Question: I would like to use a 'checkbox' to show if a service is running when it's checked, and uncked if is not running, this is my checkbox.
'''
<input id="controller" type="checkbox" class="switch-small" checked > Controller
'''

Then I'm using this 'JavaScript' to capture the event.
In the code below I would like to know if the service is running or not, so I could change its state properly, for example, if is checked, and the user clicked on it, he would like to stop the service, and vice-versa.
'''
var state = false;
if ( $('#controller').prop('checked') ){
state = true;
}
'''
But something is wrong in my code below, because the 'change' is called twice and I don't know why is that, I would like to be called just once.
'''
$(document).ready(function() {
$('#controller').change(function () {
if (!state){
alert("ON");
} else {
alert("OFF");
}
if ( $('#controller').prop('checked') ){
state = true;
}else{
state = false;
}
});
});
'''
All my component has unique ID's.
Any idea why is that happening ?
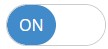
Answer: '''
var state;
$('#controller').click( function () {
state = this.checked;
alert(state ? "ON" : "OFF");
});
'''
'''
<script src="https://ajax.googleapis.com/ajax/libs/jquery/2.0.2/jquery.min.js"></script>
<label>
<input id="controller" type="checkbox" class="switch-small" checked="checked" />
Controller
</label>
'''